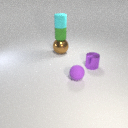
small purple rubber sphere to the right of large brown metal sphere